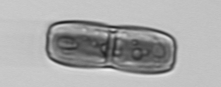
Label: Ephemera